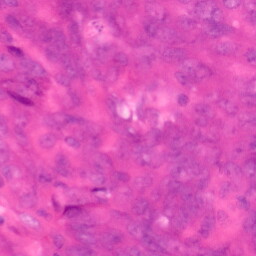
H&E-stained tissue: Colon